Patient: sex F, age 51
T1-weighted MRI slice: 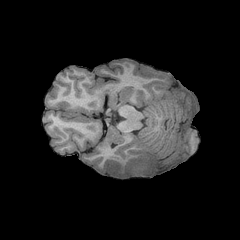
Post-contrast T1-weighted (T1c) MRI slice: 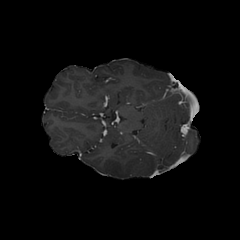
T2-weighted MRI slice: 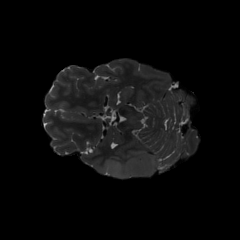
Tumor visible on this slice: yes
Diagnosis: Astrocytoma, IDH-wildtype
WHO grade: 3